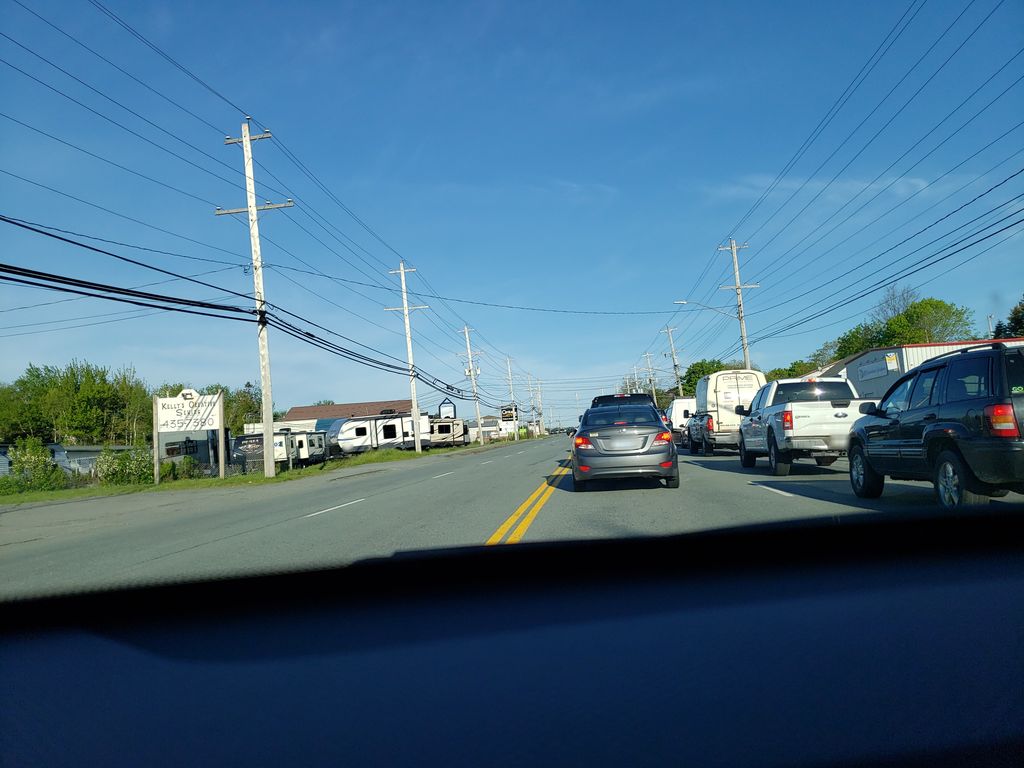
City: halifax